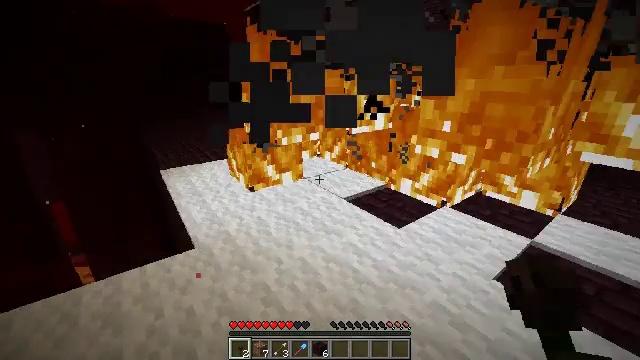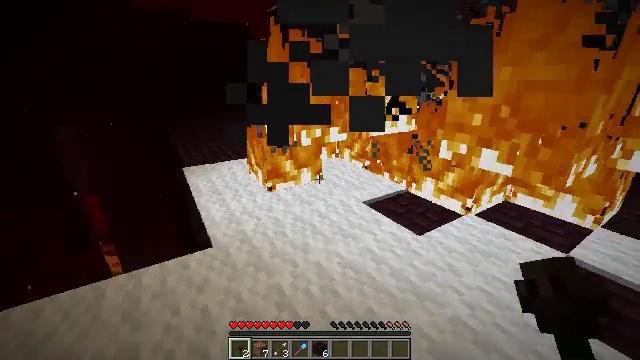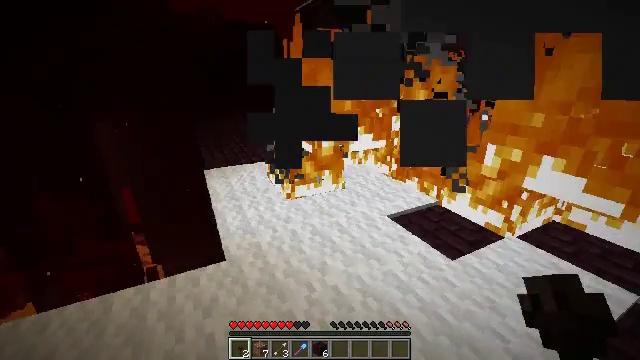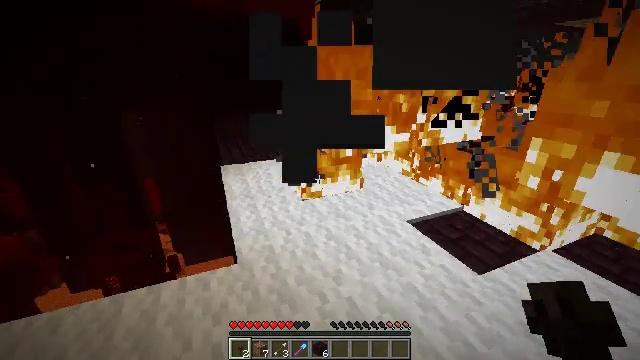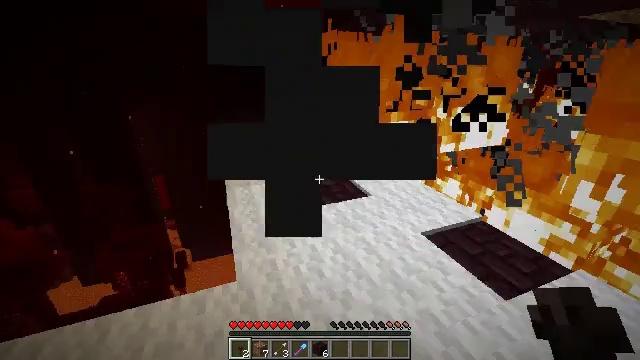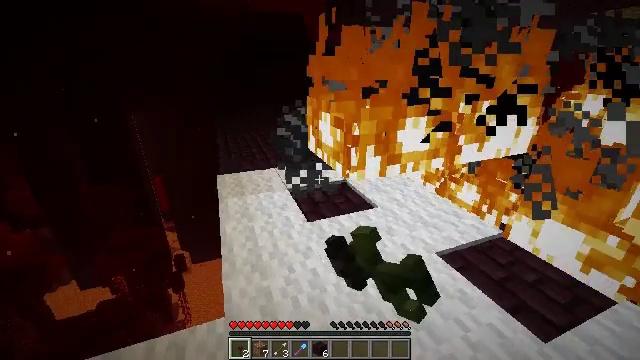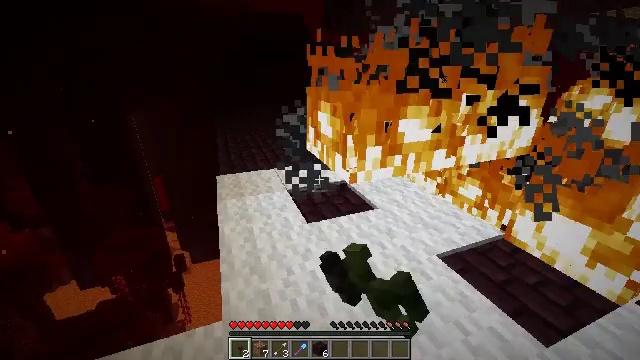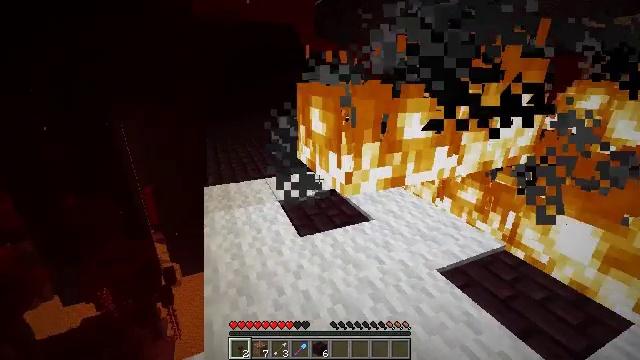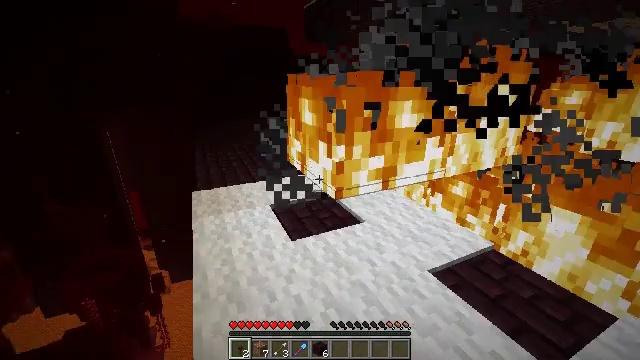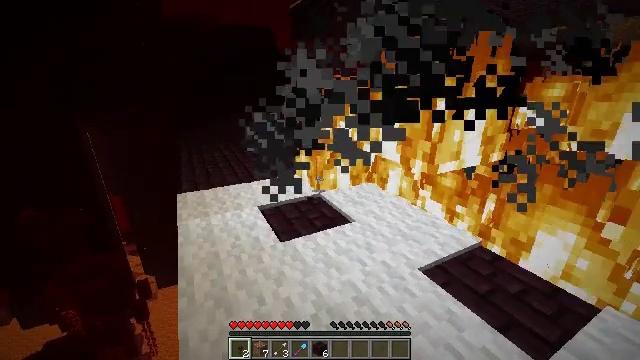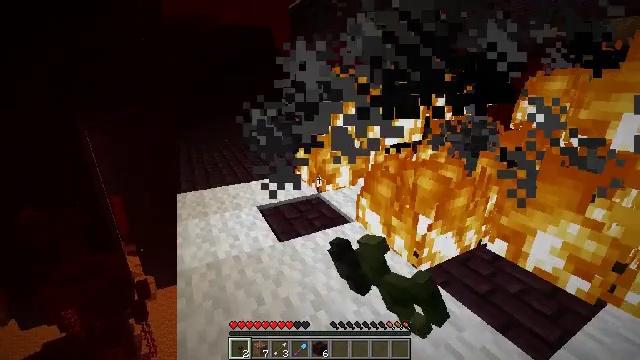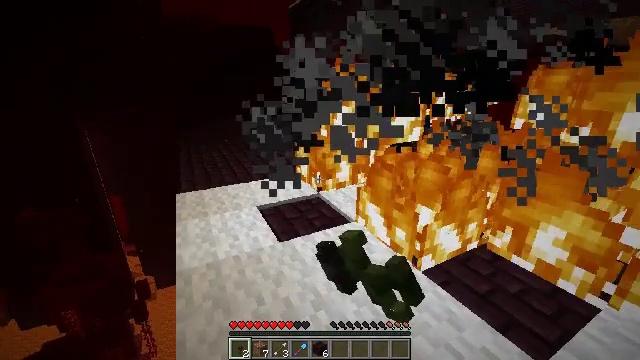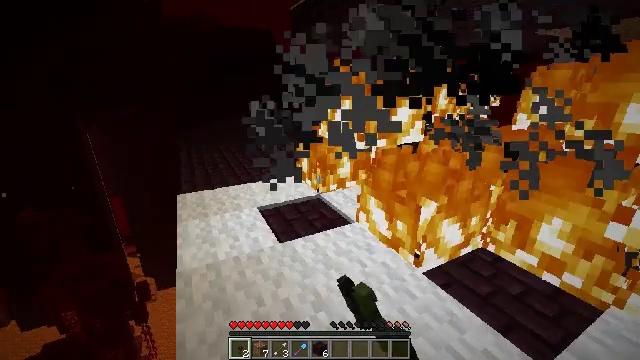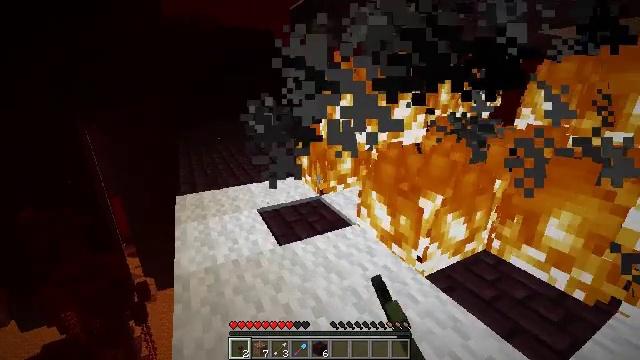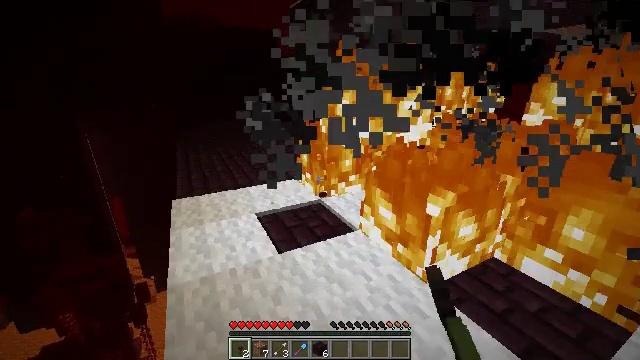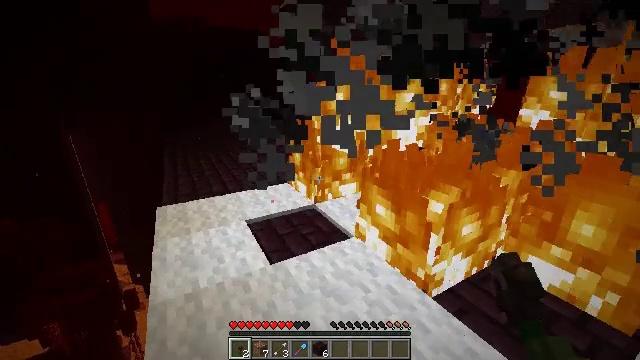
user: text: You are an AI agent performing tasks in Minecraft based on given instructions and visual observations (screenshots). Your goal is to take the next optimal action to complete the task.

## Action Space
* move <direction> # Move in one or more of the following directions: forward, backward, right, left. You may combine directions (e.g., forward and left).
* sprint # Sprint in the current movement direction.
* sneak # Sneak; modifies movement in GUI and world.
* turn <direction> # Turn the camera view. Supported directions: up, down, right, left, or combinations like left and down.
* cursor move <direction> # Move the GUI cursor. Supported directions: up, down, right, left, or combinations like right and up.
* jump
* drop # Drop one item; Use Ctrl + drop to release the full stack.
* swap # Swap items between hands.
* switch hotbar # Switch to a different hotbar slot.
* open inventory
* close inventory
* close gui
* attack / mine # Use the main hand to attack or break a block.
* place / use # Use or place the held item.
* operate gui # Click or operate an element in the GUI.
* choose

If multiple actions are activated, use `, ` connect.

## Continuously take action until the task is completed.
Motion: motion action
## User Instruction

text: Remove the fire source.
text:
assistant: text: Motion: move forward, turn left
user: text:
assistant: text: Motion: move forward, turn left
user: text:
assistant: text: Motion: move forward, turn left and down
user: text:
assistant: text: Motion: move forward, turn left, attack / mine
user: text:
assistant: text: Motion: move forward, attack / mine
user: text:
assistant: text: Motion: no_op
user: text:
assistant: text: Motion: turn right and up
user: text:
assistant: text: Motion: turn right
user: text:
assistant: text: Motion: turn right, attack / mine
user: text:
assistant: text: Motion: attack / mine
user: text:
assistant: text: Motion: attack / mine
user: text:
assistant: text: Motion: no_op
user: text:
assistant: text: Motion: move forward
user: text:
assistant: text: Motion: move forward
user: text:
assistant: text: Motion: move forward, turn right
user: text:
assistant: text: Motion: move forward, turn right and up
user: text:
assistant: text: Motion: move forward, attack / mine
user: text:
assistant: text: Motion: move forward, attack / mine
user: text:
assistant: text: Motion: move forward, turn right and down, attack / mine
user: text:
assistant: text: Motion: turn right and down
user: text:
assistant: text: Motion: turn right and down
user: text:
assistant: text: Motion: turn right, attack / mine
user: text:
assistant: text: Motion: turn right and down, attack / mine
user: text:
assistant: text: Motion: attack / mine
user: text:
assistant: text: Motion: turn left
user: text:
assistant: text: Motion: turn left and up
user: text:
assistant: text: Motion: turn left and up
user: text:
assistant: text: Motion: turn left and up
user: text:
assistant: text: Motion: attack / mine
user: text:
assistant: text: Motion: move forward, attack / mine